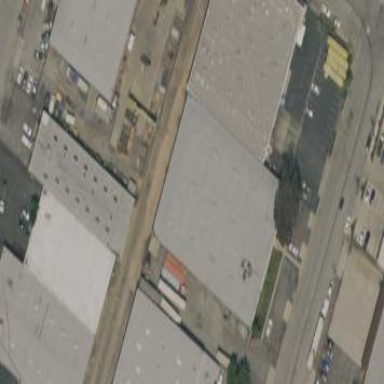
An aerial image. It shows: Warehouse.